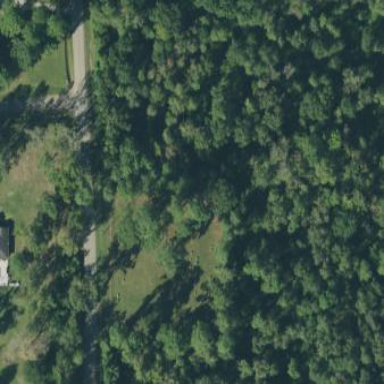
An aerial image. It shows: Cemetery.